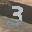
Label: 3